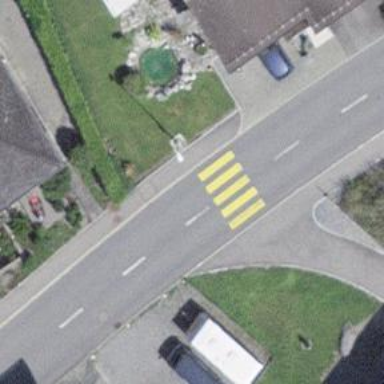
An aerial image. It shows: Zebra crossing on the road.